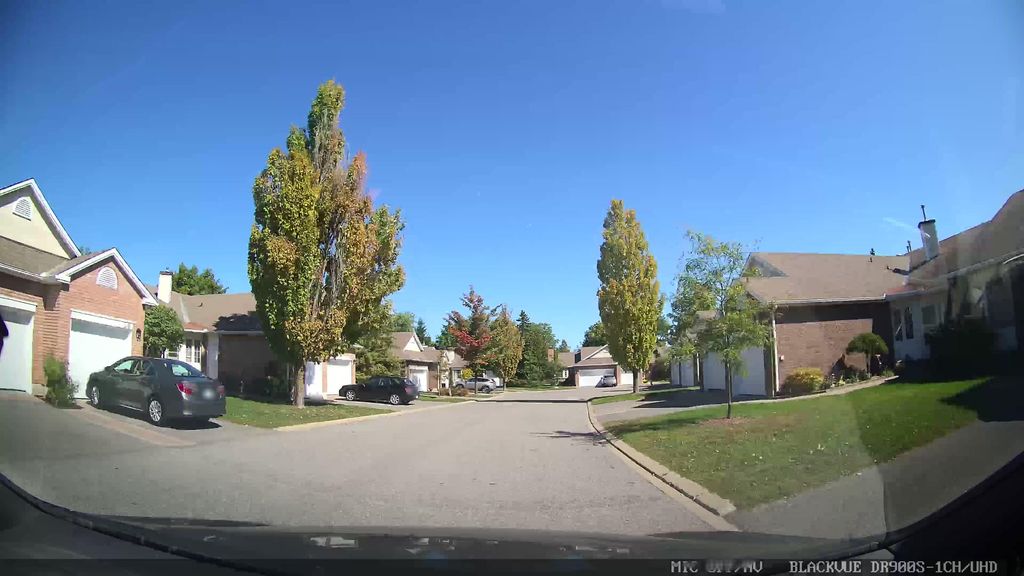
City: ottawa-gatineau